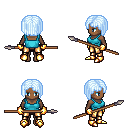
a pixel art fantasy rpg character, female body template, human, dark skin, teal pirate shirt, gold greaves, white cyan pageboy hairstyle, gold gloves, gold boots, spear, four views (front, back, left, right), 2x2 character sprite sheet, small pixel art, hard edges, no anti-aliasing